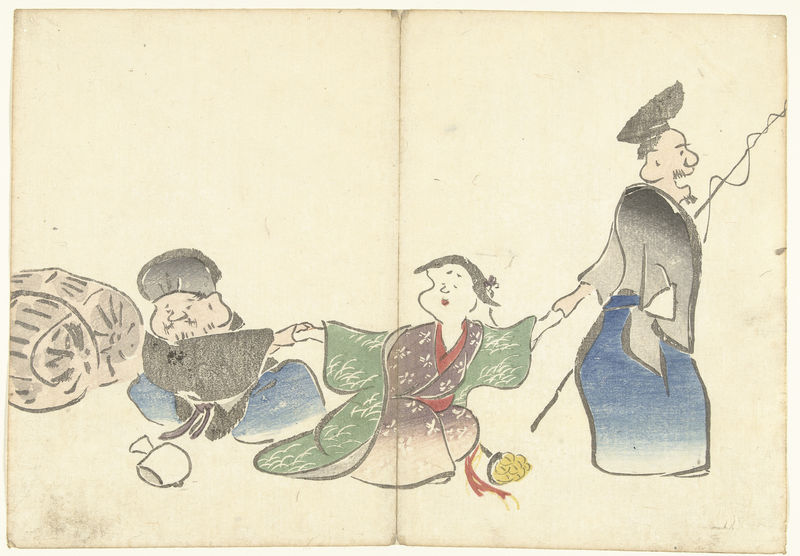
Titel: Twee geluksgoden en een tempeldanseres
Künstler: Nakamura Hochu
Standort: Amsterdam
Institution: Rijksmuseum
Schlagwörter: barbe, vert, noir, canne, chapeau, rouge, femme, bleu, asiatique, japon, asie, chinois, hommes, page, japonais, japonaise, kimono, canne à peche